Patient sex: M
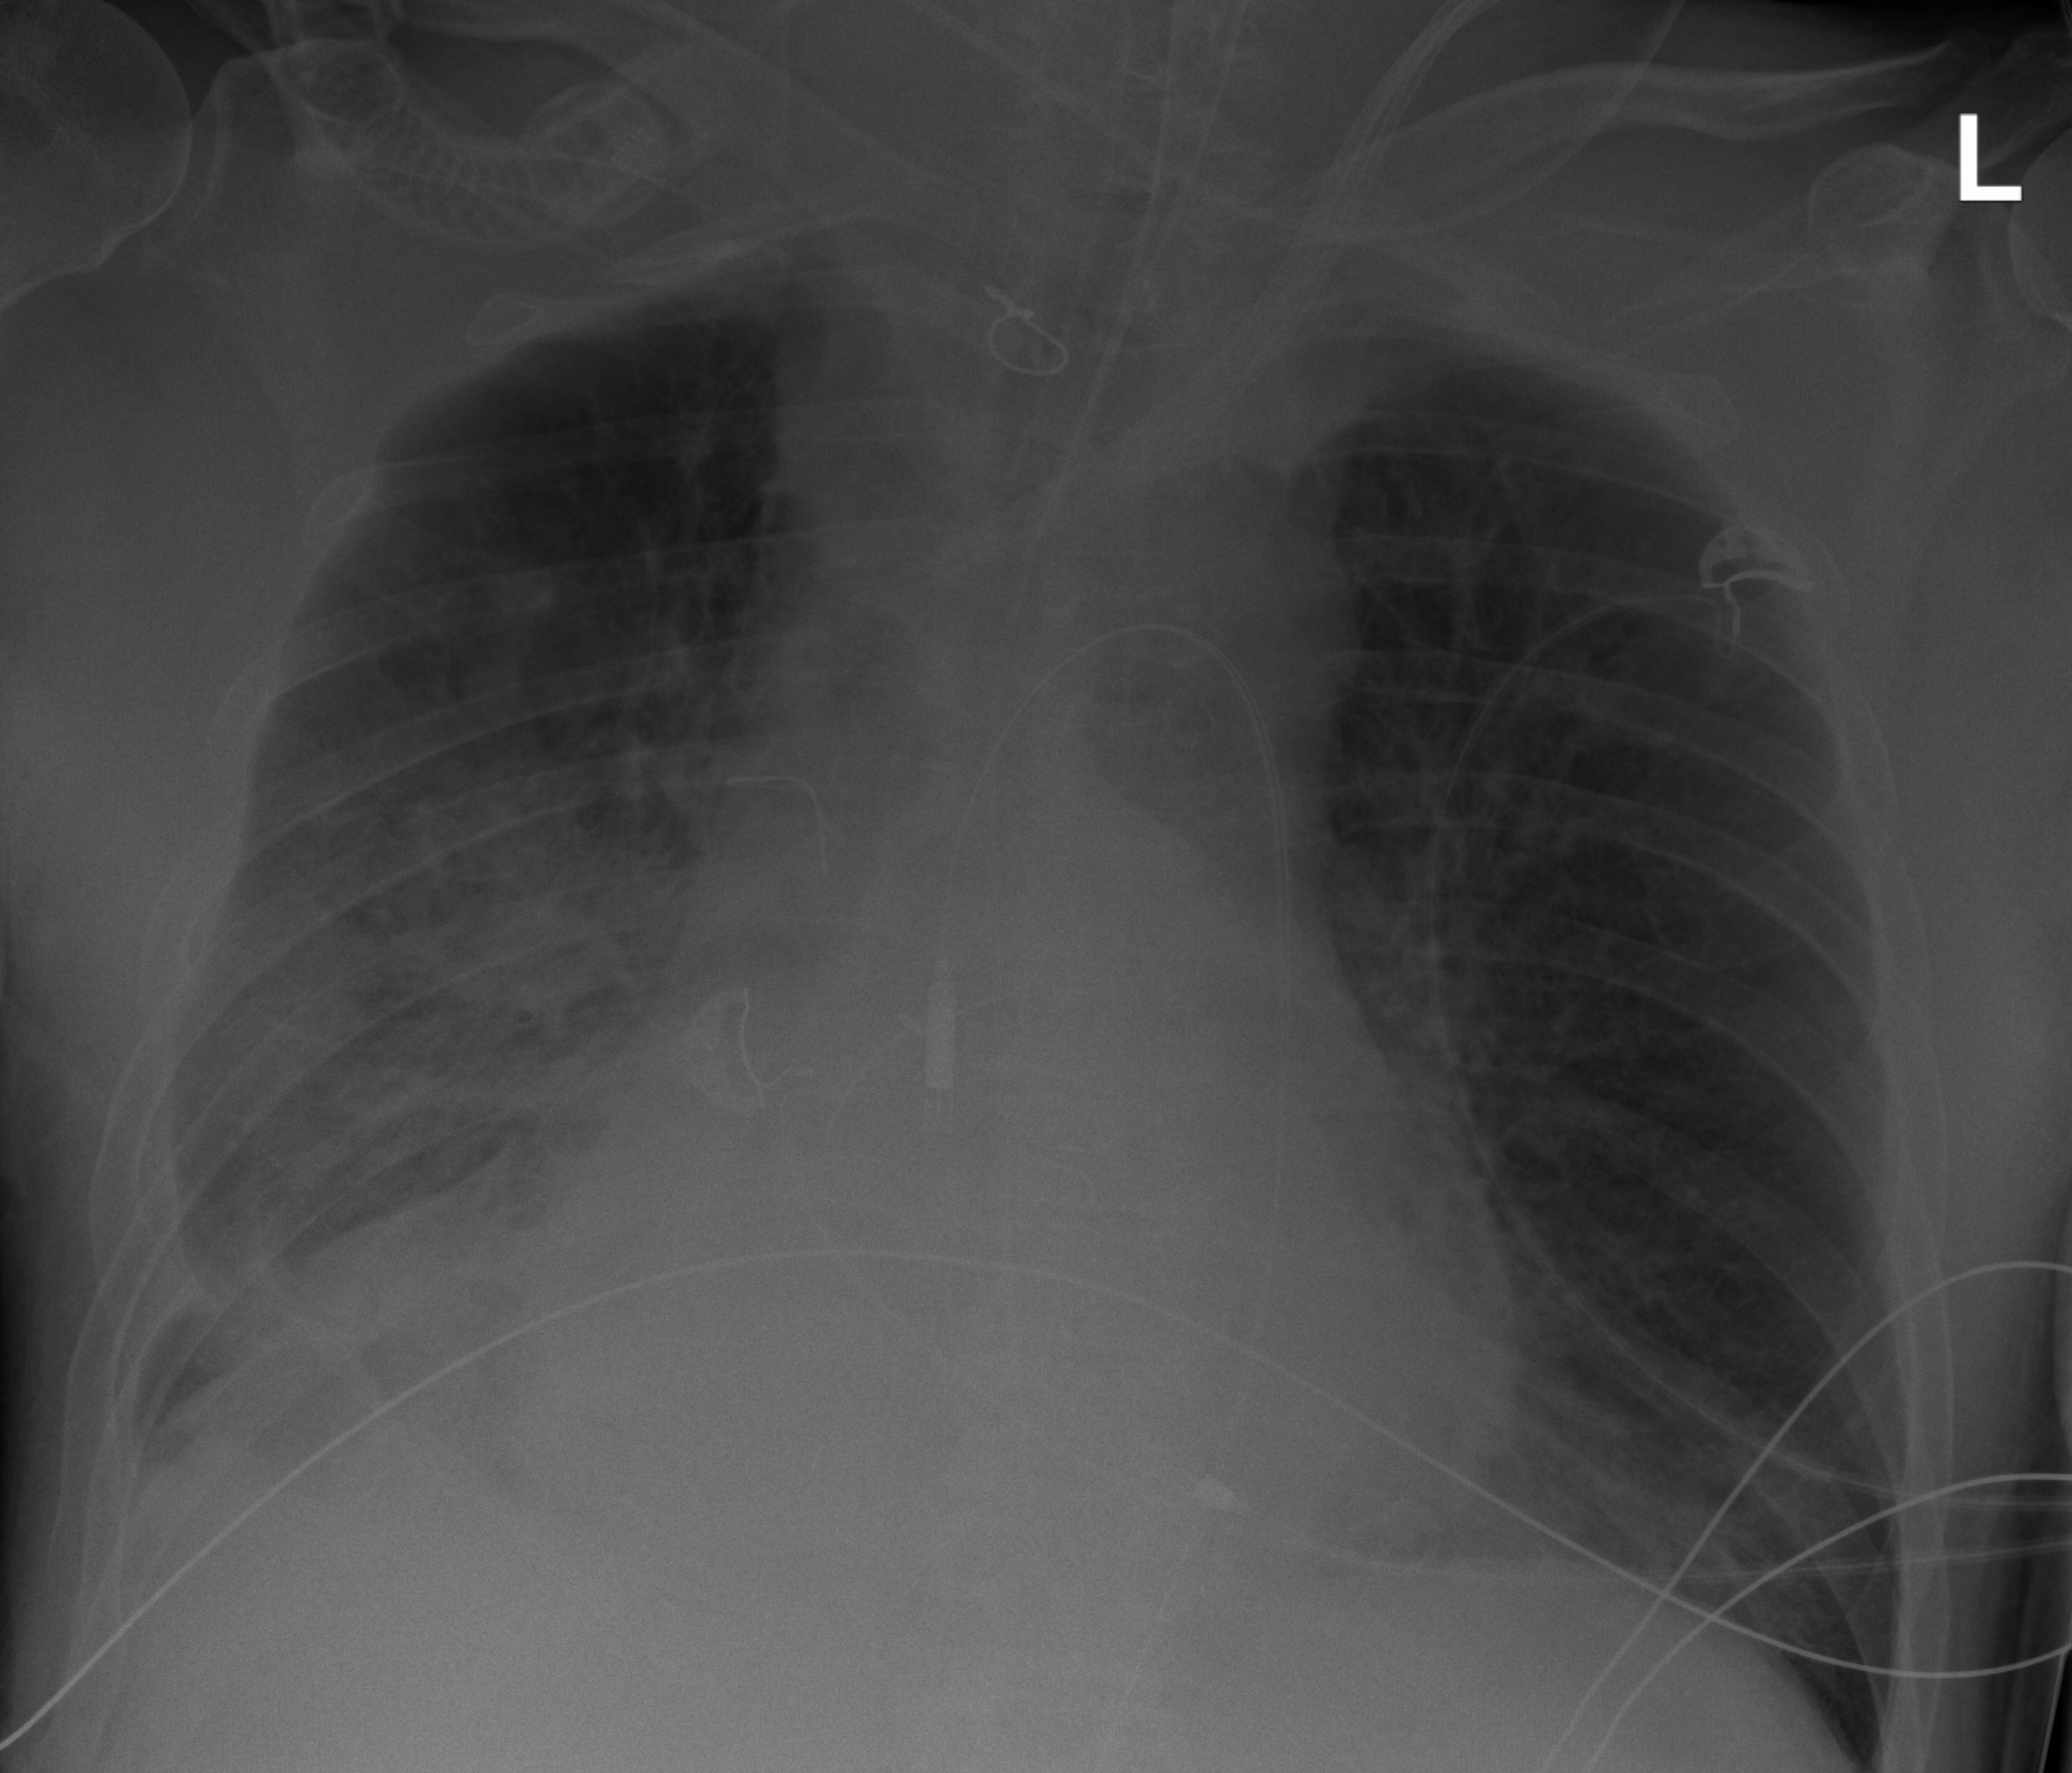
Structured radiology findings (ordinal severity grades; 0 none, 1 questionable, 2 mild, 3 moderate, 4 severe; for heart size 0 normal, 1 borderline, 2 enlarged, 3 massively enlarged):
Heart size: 2
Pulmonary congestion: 2
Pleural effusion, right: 2
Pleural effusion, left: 0
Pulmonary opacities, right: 3
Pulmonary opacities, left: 2
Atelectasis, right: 3
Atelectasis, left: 2